Group 1:
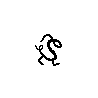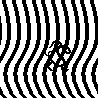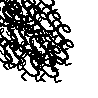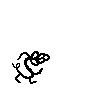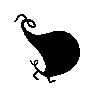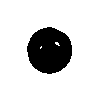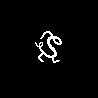
Group 2:
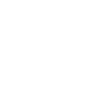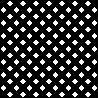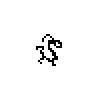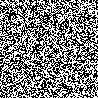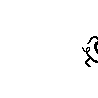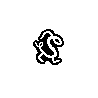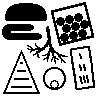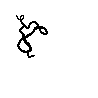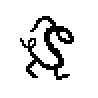
Rule separating the two groups: Image contains the exact arrangement of pixels that form the "S" creature depicted in EX9532 vs. not so.
Author: Leo Crabbe